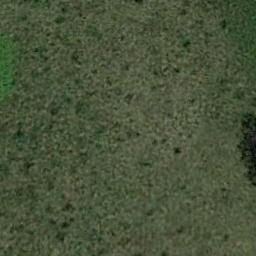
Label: meadow